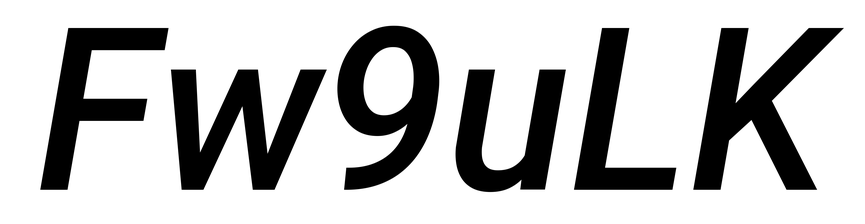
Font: Roboto-Italic_Medium_Italic